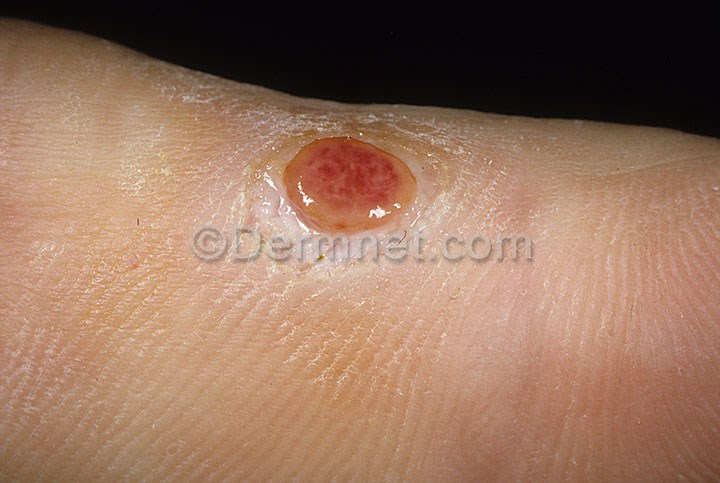
Disease: Vascular Tumors